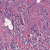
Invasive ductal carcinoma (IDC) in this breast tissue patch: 1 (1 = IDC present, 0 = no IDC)